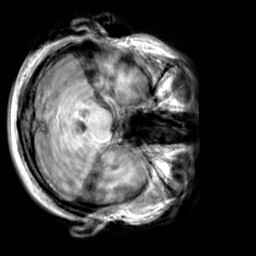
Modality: T1w
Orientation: axial
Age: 29
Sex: male
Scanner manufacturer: siemens
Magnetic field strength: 3 T
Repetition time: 2.3 s
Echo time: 0.00303 s